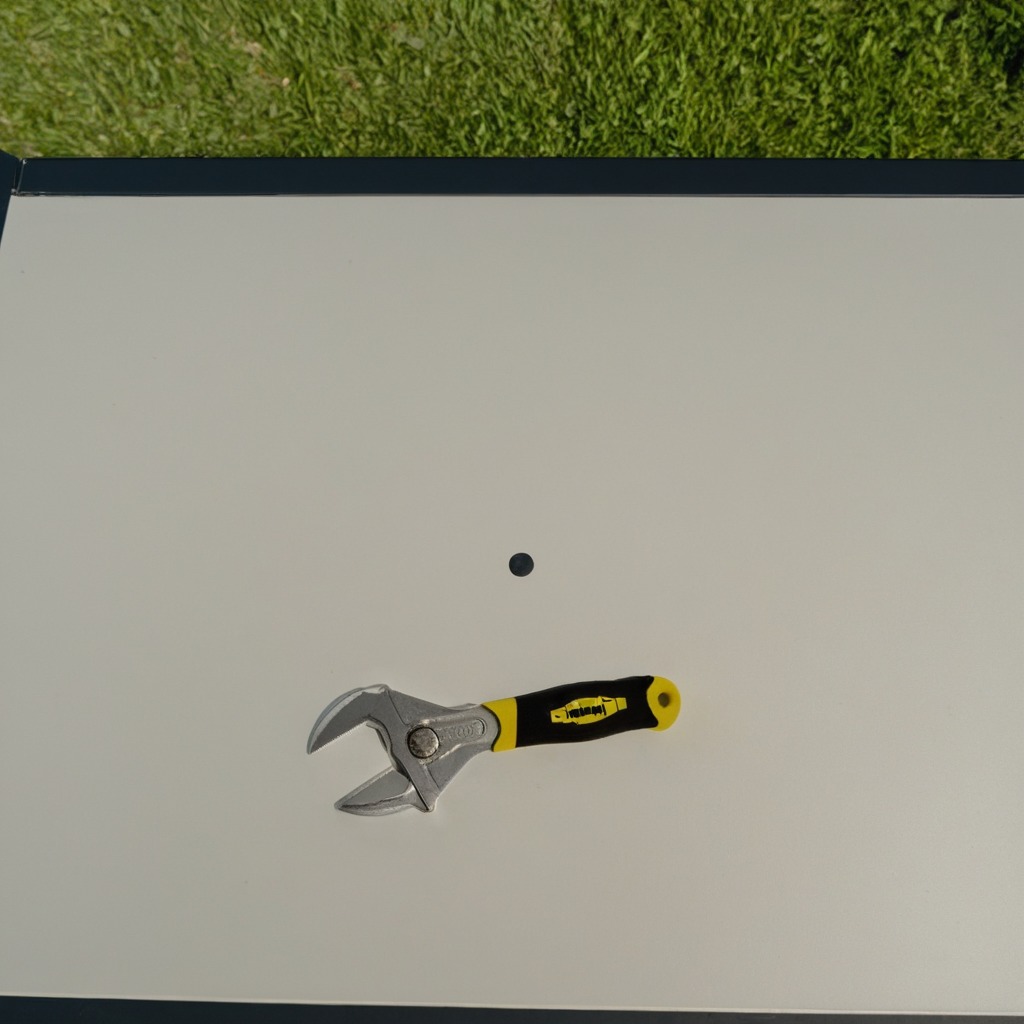
An wrench lies on the table in a temporary outdoor tool station.